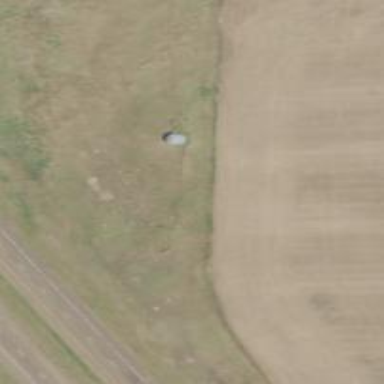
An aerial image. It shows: Silo.